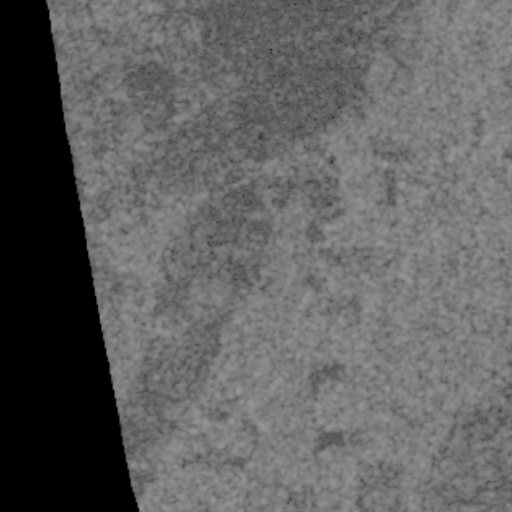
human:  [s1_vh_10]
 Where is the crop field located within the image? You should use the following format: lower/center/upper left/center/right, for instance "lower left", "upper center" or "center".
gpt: The crop field is located in the upper right of the image.
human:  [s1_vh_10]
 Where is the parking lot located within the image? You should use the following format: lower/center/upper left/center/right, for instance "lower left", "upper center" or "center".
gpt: The parking lot is located in the upper right of the image.
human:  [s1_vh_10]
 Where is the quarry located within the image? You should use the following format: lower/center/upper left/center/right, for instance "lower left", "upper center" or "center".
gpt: The quarry is located in the center left of the image.
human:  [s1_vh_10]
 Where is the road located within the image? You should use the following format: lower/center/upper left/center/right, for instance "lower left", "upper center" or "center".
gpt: There is no road in the image.

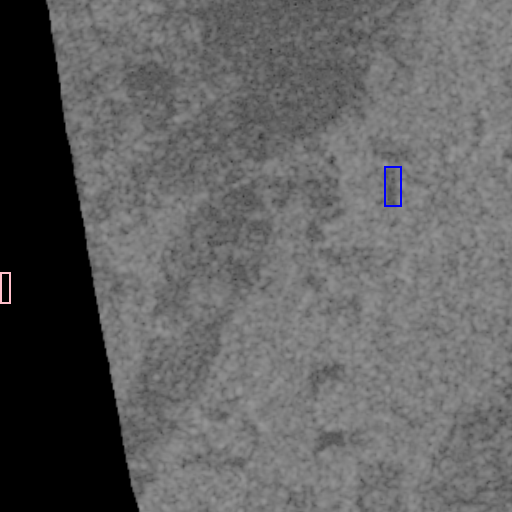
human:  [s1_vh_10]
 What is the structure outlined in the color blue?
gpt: The structure outlined in blue is a crop field.
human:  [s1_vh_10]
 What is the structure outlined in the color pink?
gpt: The structure outlined in pink is a quarry.
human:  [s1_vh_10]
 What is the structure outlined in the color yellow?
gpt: There is no yellow outline.